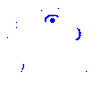
Particle: electron